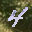
Label: 4